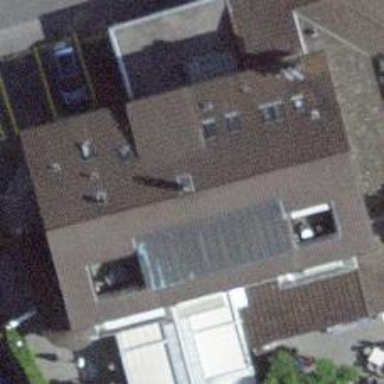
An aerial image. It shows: Restaurant.